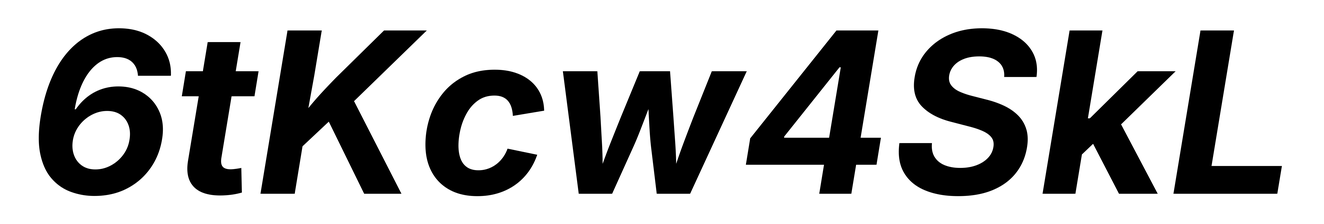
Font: Inter-Italic_Bold_Italic